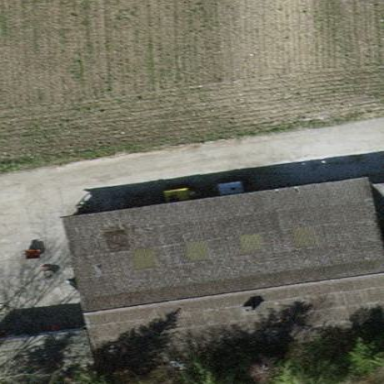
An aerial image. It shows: Commercial building.